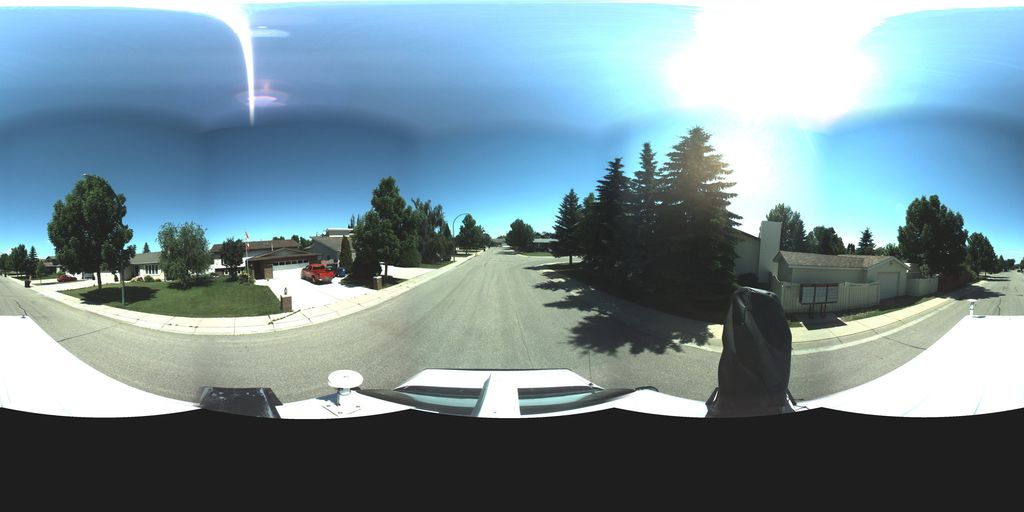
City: saskatoon